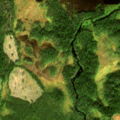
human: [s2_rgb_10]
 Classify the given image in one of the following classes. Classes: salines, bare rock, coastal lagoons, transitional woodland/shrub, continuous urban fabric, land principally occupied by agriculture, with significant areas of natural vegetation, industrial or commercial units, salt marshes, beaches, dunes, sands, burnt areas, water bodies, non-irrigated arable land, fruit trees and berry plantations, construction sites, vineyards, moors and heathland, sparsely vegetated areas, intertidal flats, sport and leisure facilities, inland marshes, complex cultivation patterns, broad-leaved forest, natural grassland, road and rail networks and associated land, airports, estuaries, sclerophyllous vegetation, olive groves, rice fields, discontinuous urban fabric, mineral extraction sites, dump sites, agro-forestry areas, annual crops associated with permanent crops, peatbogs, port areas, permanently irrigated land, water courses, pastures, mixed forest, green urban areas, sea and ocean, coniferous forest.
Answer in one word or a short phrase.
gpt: coniferous forest, transitional woodland/shrub, peatbogs